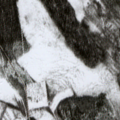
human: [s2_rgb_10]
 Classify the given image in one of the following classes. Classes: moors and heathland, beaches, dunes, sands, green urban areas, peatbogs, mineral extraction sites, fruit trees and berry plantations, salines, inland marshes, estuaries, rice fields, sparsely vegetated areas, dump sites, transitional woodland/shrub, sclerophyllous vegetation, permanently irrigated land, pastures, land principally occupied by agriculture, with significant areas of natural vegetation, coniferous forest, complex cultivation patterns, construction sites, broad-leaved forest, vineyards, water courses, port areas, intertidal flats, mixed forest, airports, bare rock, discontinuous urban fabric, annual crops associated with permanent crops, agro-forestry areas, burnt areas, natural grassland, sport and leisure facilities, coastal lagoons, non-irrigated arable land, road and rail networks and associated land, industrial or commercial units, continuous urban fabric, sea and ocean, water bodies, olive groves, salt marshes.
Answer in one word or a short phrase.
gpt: coniferous forest, transitional woodland/shrub, peatbogs